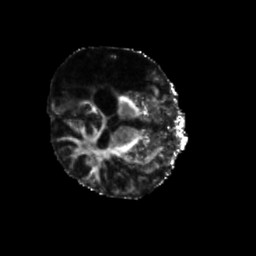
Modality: FA
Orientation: axial
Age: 58
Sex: male
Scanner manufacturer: siemens
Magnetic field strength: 3 T
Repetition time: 5.25 s
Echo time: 0.08 s